Question: I'm working with the new Kinect v2 for reference, and I have a working coordinate system in place for a given frame, with coordinates (x,y,z) in mm. What I am trying to do is line up, transform, or relate the coordinate systems of the Kinect camera and that of an object it is looking at.
This object has it's own coordinate frame, and moves only across its x, y, and z axes. The kinect tracks the object, returning the world x,y,z coordinates with the kinect at the origin. However, I can also specify a new origin within the same coordinate frame, just by taking into account the x,y, and z offsets.
I was thinking that if I have the object starting in a position with the same origin, I could figure out how to translate its x', y', and z' movements using the kinect-given coordinates.
You can see what I'm talking about here with this (bad) drawing.

Is there a way I can set up a coordinate frame, given a new set of x', y' and z' values?
So, how can I translate (x,y,z) to the (x',y',z') frame if I KNOW the initial values of (x,y,z) and (x',y',z').
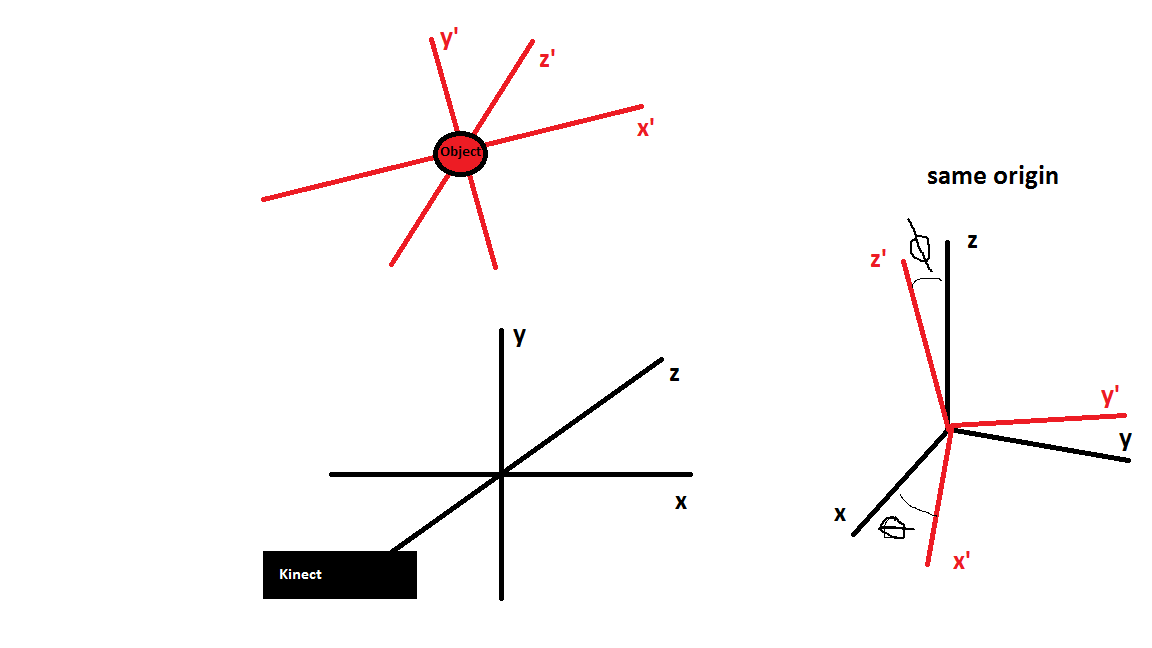
Answer: I actually solved my own problem here using a simple . Since the two coordinate frames are both , and have the , it was as simple as constructing a change-of-basis matrix, and using that to go from one coordinate system to the other.
Here is my code, in case anyone is looking how to do this with c++ / opencv. I use 'cv::Mat' to do matrix manipulation.
'''
// Object coordinate frame with orthonormal basis vectors u,v,w.
// Each basis vector has components x,y,z.
float U[3] = { ux, uy, uz };
float V[3] = { vx, vy, vz };
float W[3] = { wx, wy, wz };
// Create lenghts to normalize the vectors.
float ulength = sqrt(ux*ux + uy*uy + uz*uz);
float vlength = sqrt(vx*vx + vy*vy + vz*vz);
float wlength = sqrt(wx*wx + wy*wy + wz*wz);
// Setting up the change of basis matrix.
float data[3][3] = { { ux / ulength, uy / ulength, uz / ulength },
{ vx / vlength, vy / vlength, vz / vlength },
{ wx / wlength, wy / wlength, wz / wlength } };
// Store array into cv::Mat
cv::Mat M = cv::Mat(3, 3, CV_32FC1, &data);
// Create vector Mat of coordinates in kinect frame.
float kinectcoords[3] = { x, y, z};
cv::Mat D = cv::Mat(3, 1, CV_32FC1, &kinectcoords);
// Find coordinates in object frame.
// If D is the coordinate vector in the kinect frame, P is the coordinate vector
// in the object frame, and M is the change of basis matrix, then the method is
// P = Minv * D. cv::Mat objectcoords is my 'P' vector.
cv::Mat Minv = M.inv();
cv::Mat objectcoords = Minv * D;
float objx = objectcoords.at<float>(0);
float objy = objectcoords.at<float>(1);
float objz = objectcoords.at<float>(2);
'''